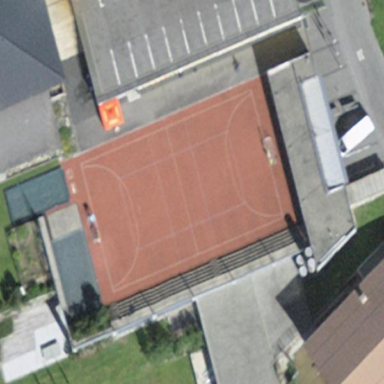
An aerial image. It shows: Soccer pitch for leisureland activities.